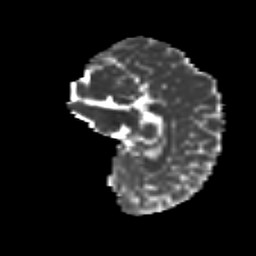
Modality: MD
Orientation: sagittal
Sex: male
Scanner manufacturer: siemens
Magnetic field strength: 3 T
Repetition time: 5 s
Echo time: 0.071 s